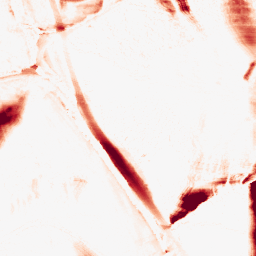
Category: morphological
Decomposition family: morphological_ellipse
Decomposition parameters: operation: opening
width: 10
height: 50
Upsampling method: regularized
Upsampling parameters: scale: 2
lambda_reg: 0.001
Upsampling scale: 2